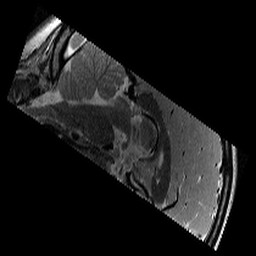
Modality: T2w
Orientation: sagittal
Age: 10
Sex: male
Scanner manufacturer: siemens
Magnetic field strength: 3 T
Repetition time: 9.23 s
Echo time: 0.067 s